Field crop: maize
Growth stage: 2
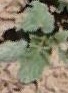
Species: datura